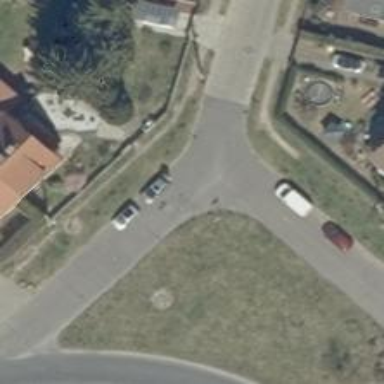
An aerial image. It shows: Smooth asphalt road in residential area.